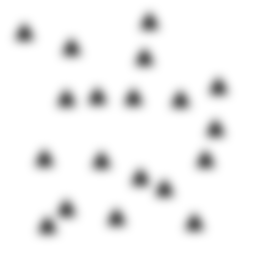
Squares: 0
Triangles: 19
Stars: 0
Total shapes: 19